Milling tool wear sample.
Tool blade image: 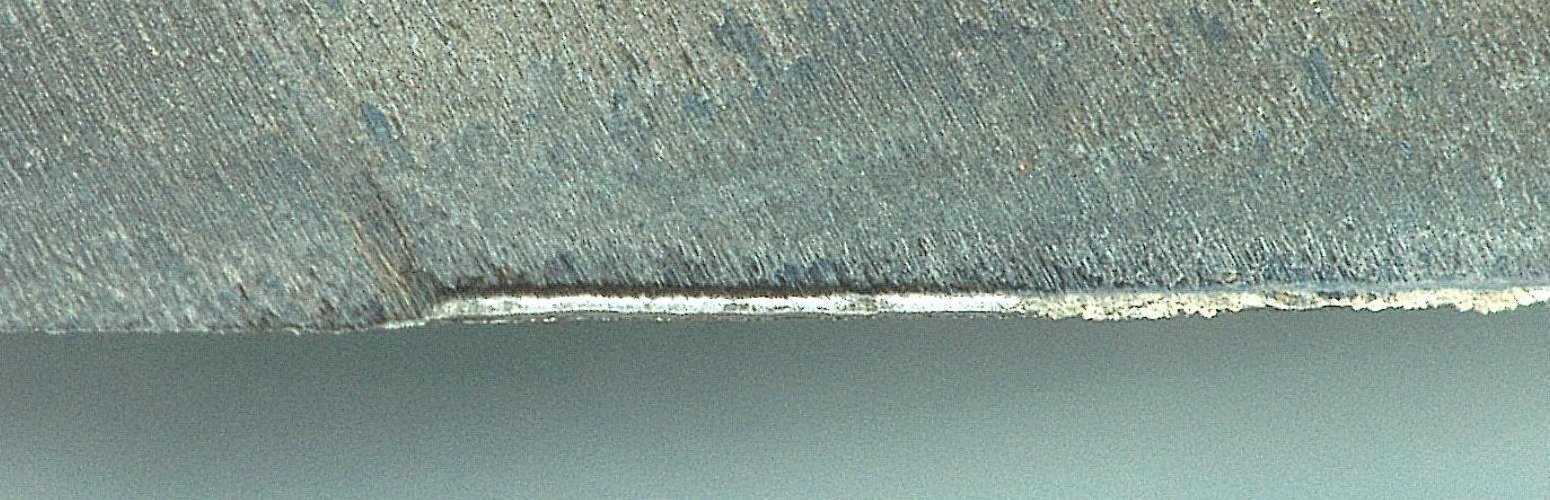
Chip image: 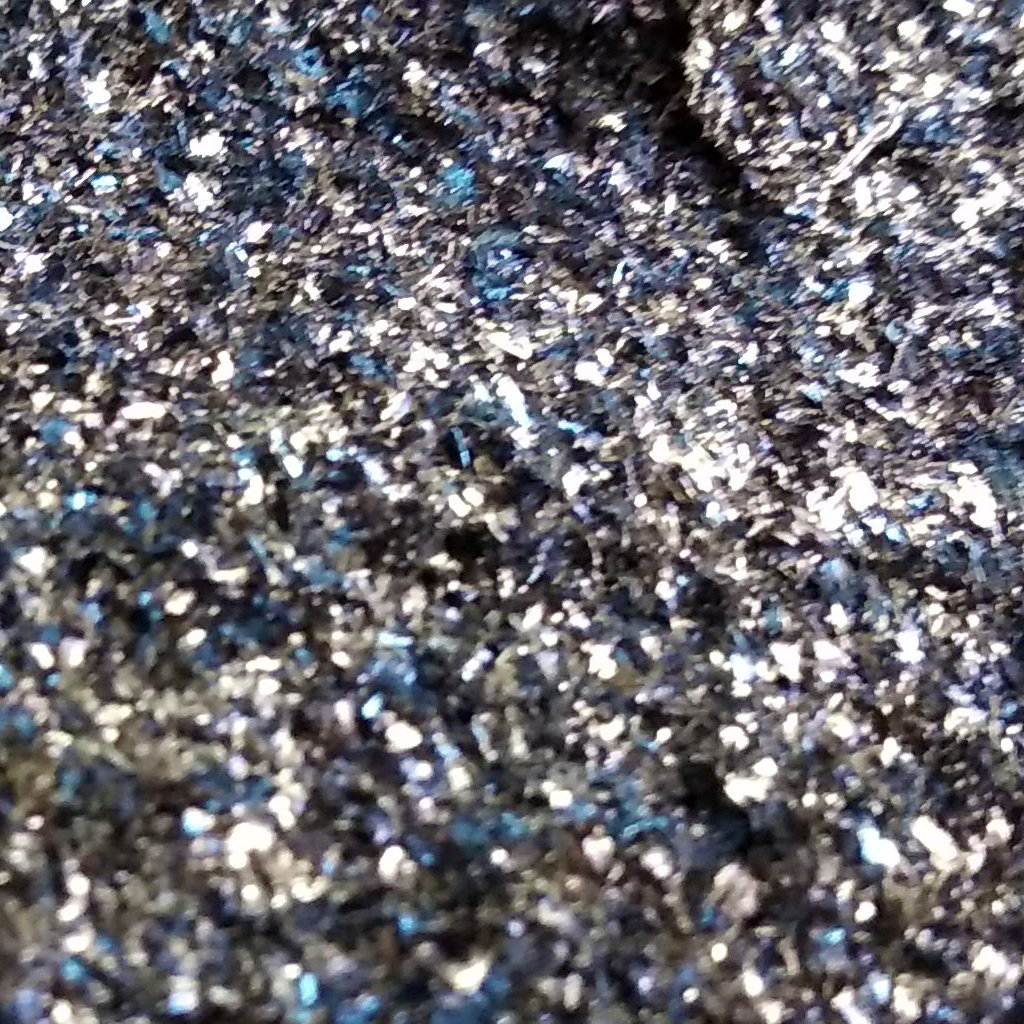
Workpiece image: 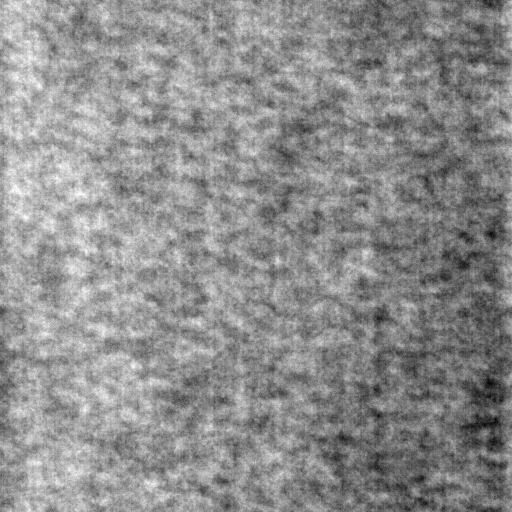
Tool wear state: dulled
Gaps: 15.97
Flank wear: 113.94
Overhang: 12.52
Force-signal Mel-spectrograms (X, Y, Z axes): 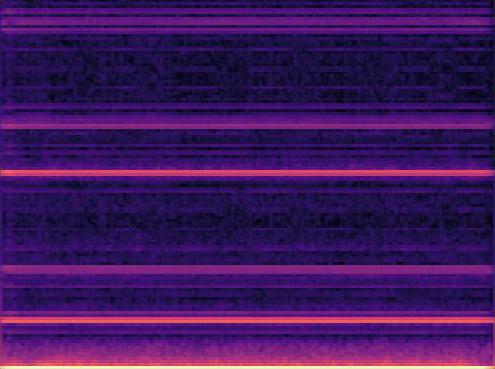 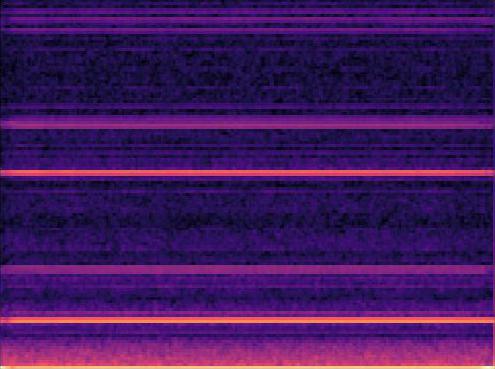 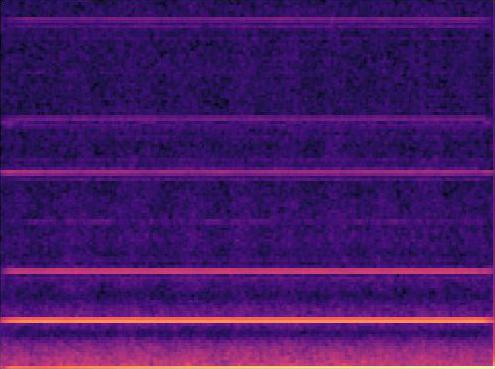
Force-signal scalograms (X, Y, Z axes): 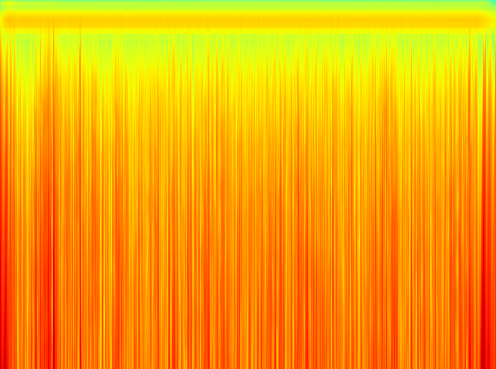 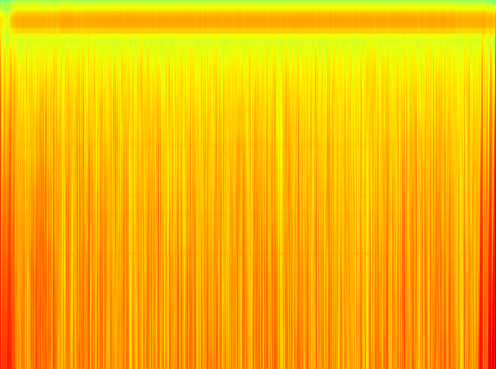 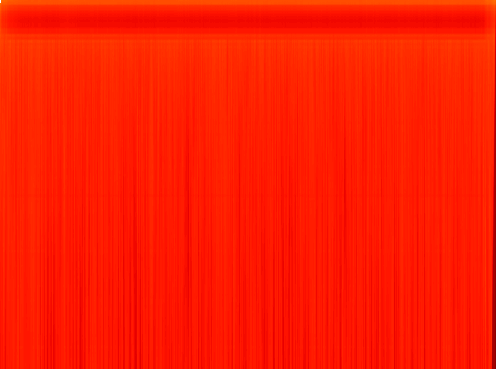
Force phase: steady_state_stabilization_wear